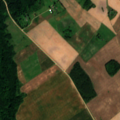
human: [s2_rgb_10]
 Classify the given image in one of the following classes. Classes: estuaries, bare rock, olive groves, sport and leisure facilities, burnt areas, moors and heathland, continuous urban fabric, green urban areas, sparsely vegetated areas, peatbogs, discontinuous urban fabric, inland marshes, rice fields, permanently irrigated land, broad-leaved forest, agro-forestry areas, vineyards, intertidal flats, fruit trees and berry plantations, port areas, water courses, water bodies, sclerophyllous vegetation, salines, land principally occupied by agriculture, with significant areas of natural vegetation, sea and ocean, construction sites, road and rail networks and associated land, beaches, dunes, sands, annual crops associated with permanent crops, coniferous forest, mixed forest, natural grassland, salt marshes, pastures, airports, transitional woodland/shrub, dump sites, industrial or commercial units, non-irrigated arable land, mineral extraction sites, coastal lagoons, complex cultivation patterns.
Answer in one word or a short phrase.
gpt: non-irrigated arable land, complex cultivation patterns, mixed forest